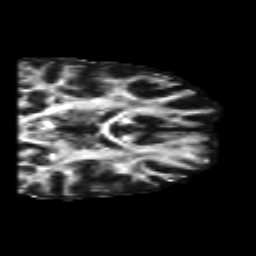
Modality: FA
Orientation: coronal
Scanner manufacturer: siemens
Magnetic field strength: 3 T
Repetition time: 6.8 s
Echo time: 0.093 s